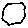
Label: hexagon